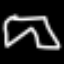
Label: pants